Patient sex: M
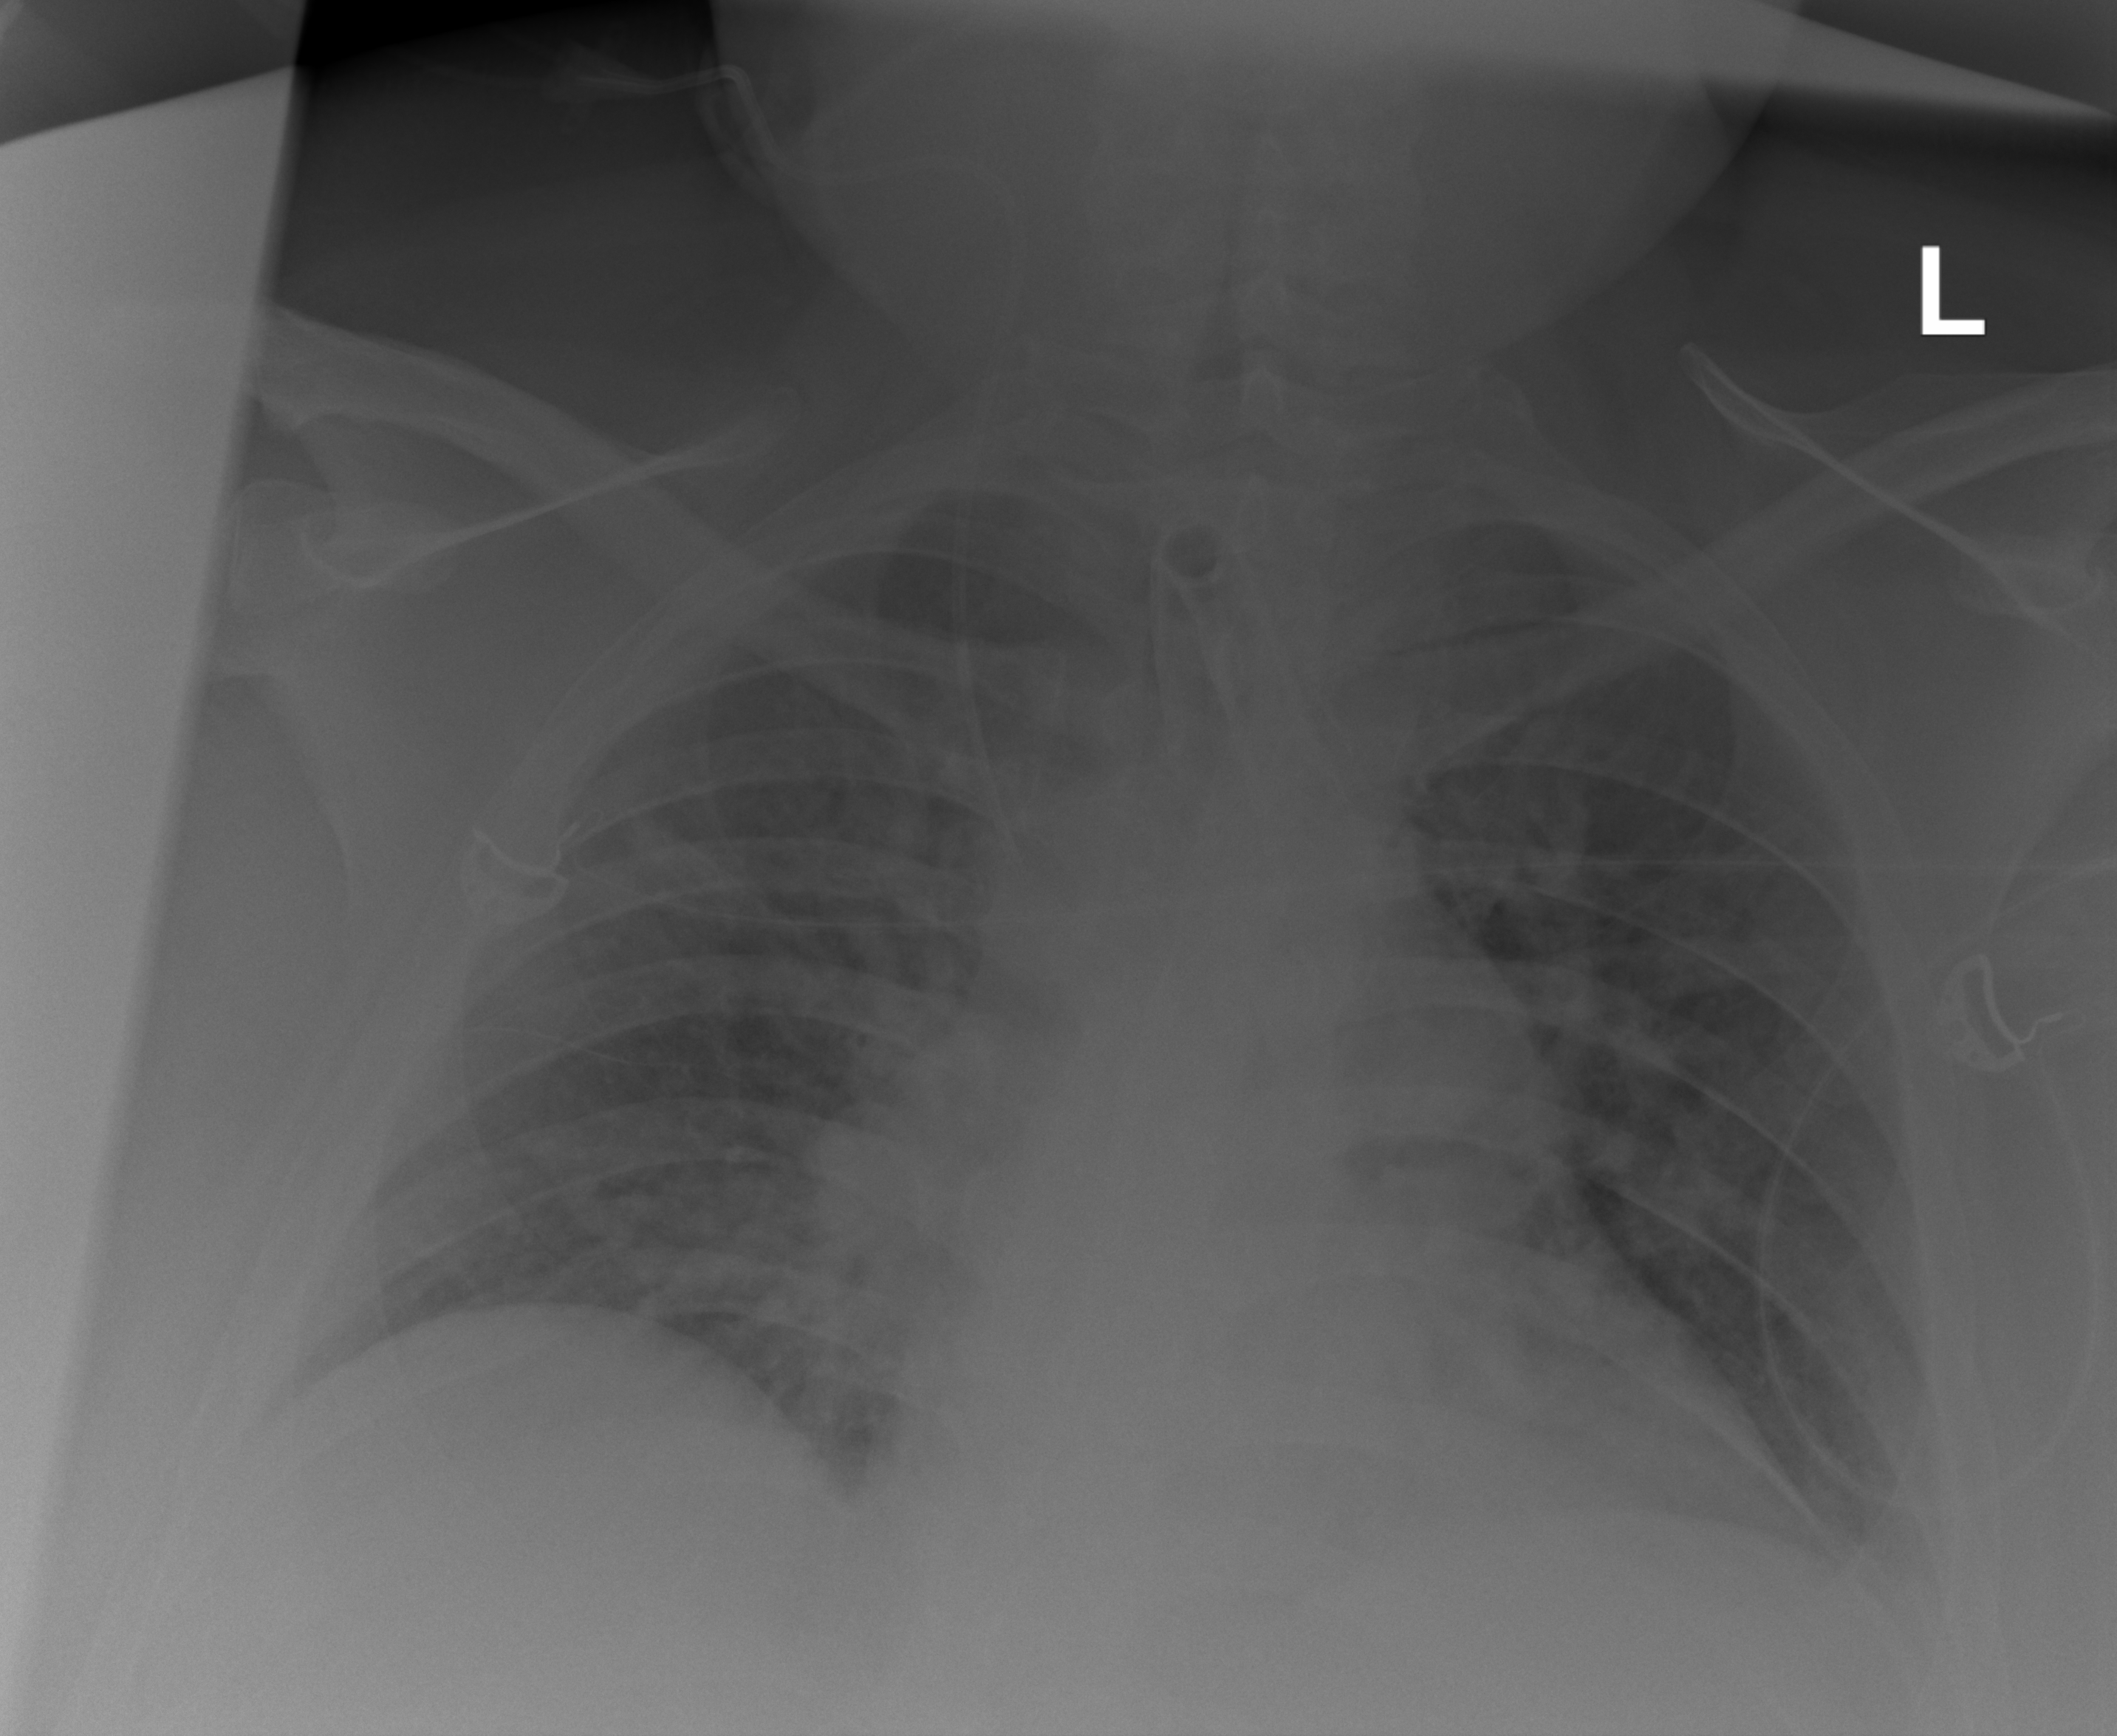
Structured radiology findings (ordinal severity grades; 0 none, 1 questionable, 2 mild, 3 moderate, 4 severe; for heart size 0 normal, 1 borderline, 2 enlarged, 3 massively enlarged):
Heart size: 2
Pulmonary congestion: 2
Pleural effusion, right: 0
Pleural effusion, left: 0
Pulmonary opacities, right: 2
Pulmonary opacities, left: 2
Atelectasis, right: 2
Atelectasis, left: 2